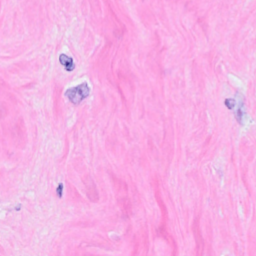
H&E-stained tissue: Breast